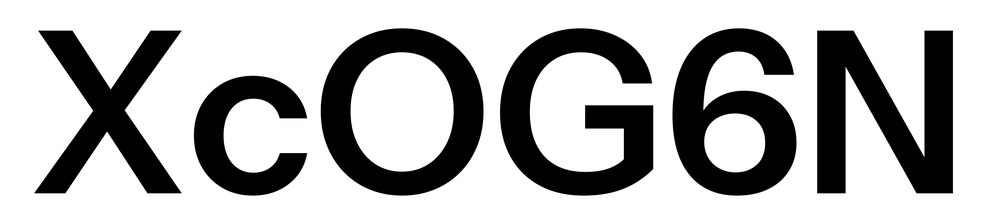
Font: InstrumentSans_SemiBold